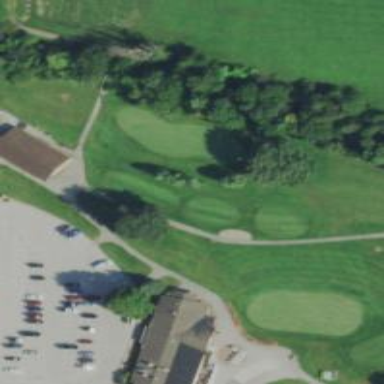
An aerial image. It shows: Pathway for golfing.